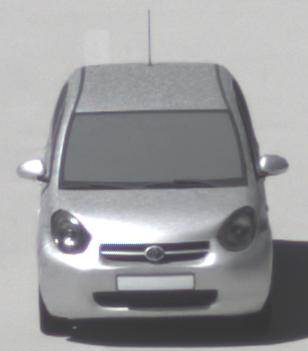
Make: Toyota
Model: Passo
Detailed model: Toyota Passo X Yururi
Model produced from: 2010
Model produced until: 2016
Doors: 5
Color: white
Road condition: dry road
Daytime: midday
Contrast: medium contrast